Interaction volume radius: 10 \u00c5
Interaction volume height: 15 \u00c5
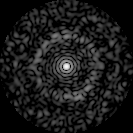
Disorder parameter: 0.8137